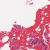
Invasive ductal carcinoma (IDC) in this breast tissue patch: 0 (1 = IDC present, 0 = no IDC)